【题型】解答题　【知识点】平面几何　【难度】medium
如图, 已知在 $\triangle ABC$ 中, $AB = AC$, 点 $D$ 是边 $BC$ 中点, 在边 $AB$ 上取一点 $E$, 使得 $DE = DB$, 延长 $ED$ 交 $AC$ 延长线于点 $F$。

(1) 求证：$FD \cdot BC = 2AD \cdot DC$；

(2) 设经过 $A$、$C$、$D$ 三点的圆交边 $AB$ 于点 $G$, 连接 $GD$ 交 $AC$ 于点 $H$。

\textcircled{\scriptsize 1} 如果弦 $CD$ 恰好是正十边形的一条边, 求 $CF : AC$ 的值；

\textcircled{\scriptsize 2} 如果 $AC = 10$, $\tan A = \frac{3}{4}$, 点 $M$ 是 $\triangle CDF$ 的外心, 求 $OM$ 的半径长。
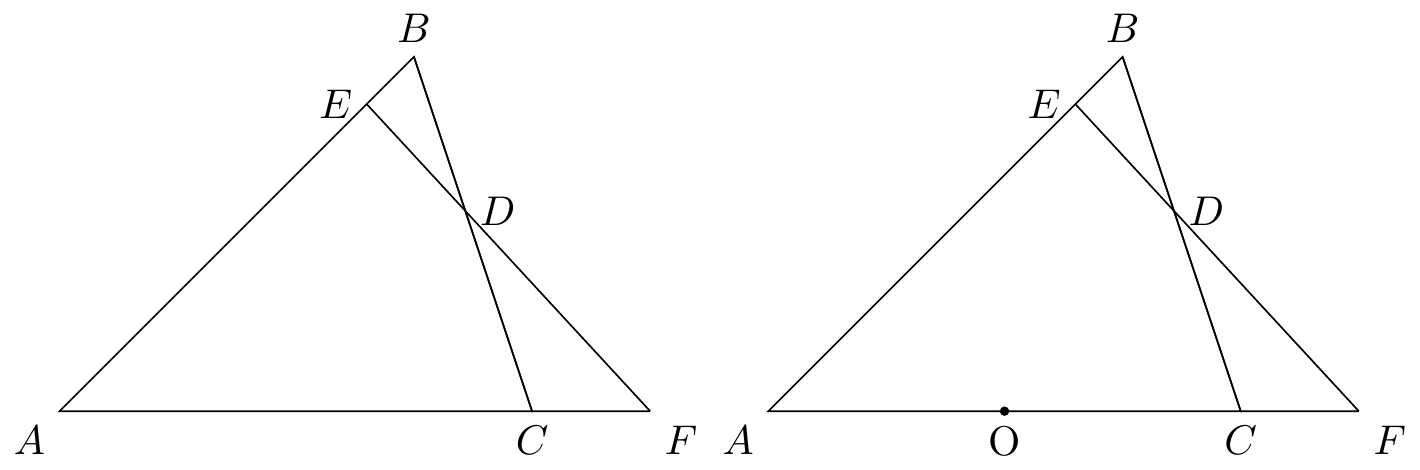
【解答】
解：(1)证明：$\because AB=AC,DE=DB,$

$\therefore\angle B=\angle ACB=\angle DEB,$

$\therefore \angle A=180^\circ-2\angle B, \angle BDE=\angle CDF = 180^\circ-2\angle B,$

$\therefore \angle A=\angle CDF$

(2) \textcircled{\scriptsize 1}连接AD,

$\because$ $D$ 是 $BC$ 的中点, $AB = AC$,

$\therefore$ $\angle ADC = 90^\circ$,

$\therefore$ $AC$ 为圆的直径,

连接 $OD$, 设经过 $A$、$C$、$D$ 三点的圆半径为 $r$,

弦 $CD$ 恰好是正十边形的一条边,

$\therefore$ $\angle DOC = \frac{360^\circ}{10} = 36^\circ$,

$\therefore$ $\angle OCD = \frac{180^\circ - \angle DOC}{2} = 72^\circ$,

又 $\because$ $O$、$D$ 是 $AC$、$BC$ 的中点,

$\therefore$ $OD // AB$, $AC = 2r$,

$\therefore$ $\angle A = \angle CDF = \angle DOC = 36^\circ$,

$\therefore$ $\angle F = \angle OCD - \angle CDF = 72^\circ - 36^\circ = 36^\circ$,

$\therefore$ $FD = OD = OC = r$,

$\because$ $\angle CDF = \angle DOF$, $\angle F = \angle F$,

$\therefore$ $\Delta FDC \sim \Delta FOD$,

则 $\frac{DF}{OF} = \frac{CF}{FD}$, 即 $\frac{r}{r + CF} = \frac{CF}{r}$,

解得：$CF = \frac{\sqrt{5} - 1}{2} r$ 或 $CF = \frac{-\sqrt{5} - 1}{2} r$(舍),

$\therefore$ $CF : AC = \frac{\sqrt{5} - 1}{2} r : 2r = (\sqrt{5} - 1) : 4$；

(2) \textcircled{\scriptsize 2} $\because$ $AC = 10$,

$\therefore$ $OC = OD = 5$,

又 $\because$ $\tan A = \tan DOC = \frac{DH}{OH} = \frac{3}{4}$,

$\therefore$ $DH = 3$, $OH = 4$,

$\therefore$ $CH = OC - OH = 5 - 4 = 1$,

设 $CF = a$,

由\textcircled{\scriptsize 1}可知 $\angle A = \angle CDF = \angle DOC$, $\angle DFO = \angle DFO$,

$\therefore$ $\Delta FDC \sim \Delta FOD$,

$\therefore$ $\frac{DF}{OF} = \frac{CF}{FD}$,

$\therefore$ $DF^2 = CF \cdot OF$, 即 $DF^2 = a(a + 5)$,

如图, 过点 $D$ 作 $DH \perp OC$ 于点 $H$,

在 $Rt\Delta DHF$ 中, $DF^2 = DH^2 + HF^2 = 3^2 + (a + 1)^2$,

$\therefore$ $a(a + 5) = 3^2 + (a + 1)^2$,

解得 $a = \frac{10}{3}$,

$\therefore$ $CF = \frac{10}{3}$, $OF = \frac{25}{3}$,

$\because$ $OC = OD$, $M$ 是 $CD$ 所在圆的半径,

$\therefore$ $OM \perp CD$,

又 $\because$ $\angle OFM = 90^\circ$,

$\therefore$ $\angle OFM = \angle ONC = 90^\circ$,

$\therefore$ $\angle OCD + \angle MOF = \angle OCD + \angle CDH = 90^\circ$,

$\therefore$ $\angle MOF = \angle CDH$,

$\therefore$ $\Delta HDC \sim \Delta FOM$,

$\therefore$ $\frac{MF}{CH} = \frac{OF}{DH}$, 即 $\frac{MF}{1} = \frac{\frac{25}{3}}{3}$,

解得：$MF = \frac{25}{9}$,

连接 $CM$,

$\therefore$ $CM = \sqrt{CF^2 + MF^2} = \sqrt{(\frac{10}{3})^2 + (\frac{25}{9})^2} = \frac{5}{9}\sqrt{61}$,

$\therefore$ $OM$ 的半径长为 $\frac{5}{9}\sqrt{61}$。
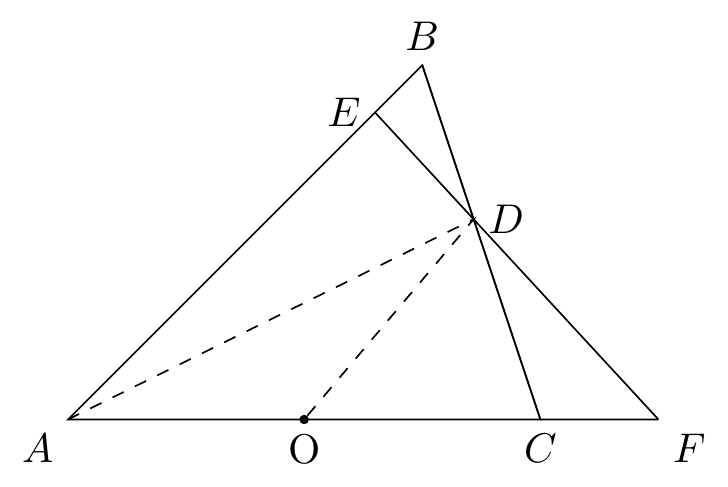
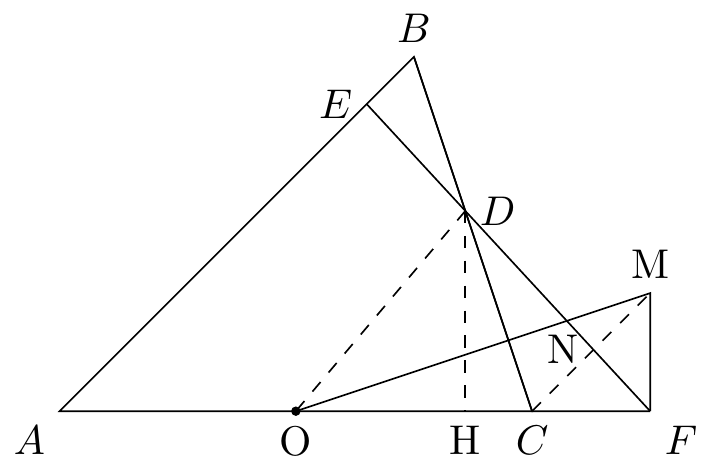